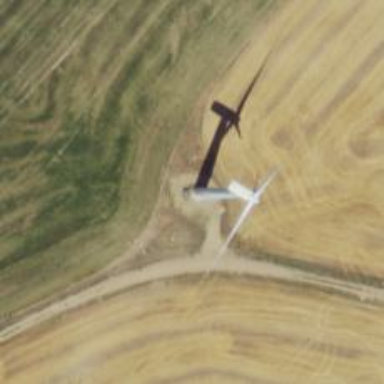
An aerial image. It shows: Wind generator powered by wind. The generator type is horizontal axis and it uses wind turbines.